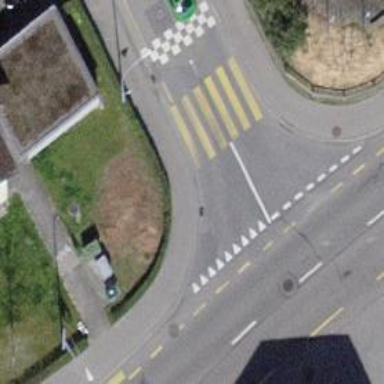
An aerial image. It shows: Kerb barrier.